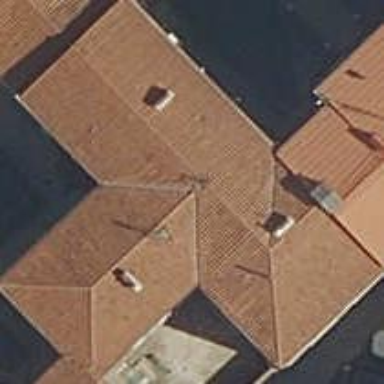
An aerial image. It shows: Hipped roof on apartment building.